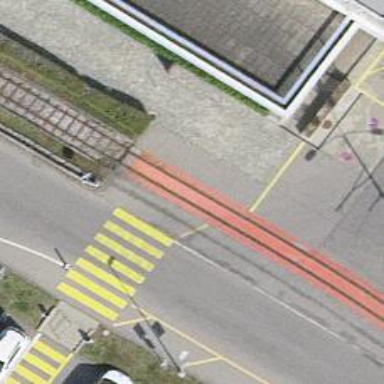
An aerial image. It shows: Railway crossing.